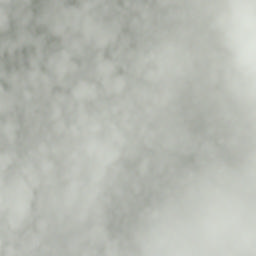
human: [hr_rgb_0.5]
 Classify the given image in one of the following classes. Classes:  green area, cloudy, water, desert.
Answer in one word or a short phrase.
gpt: cloudy